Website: macys
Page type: receipt
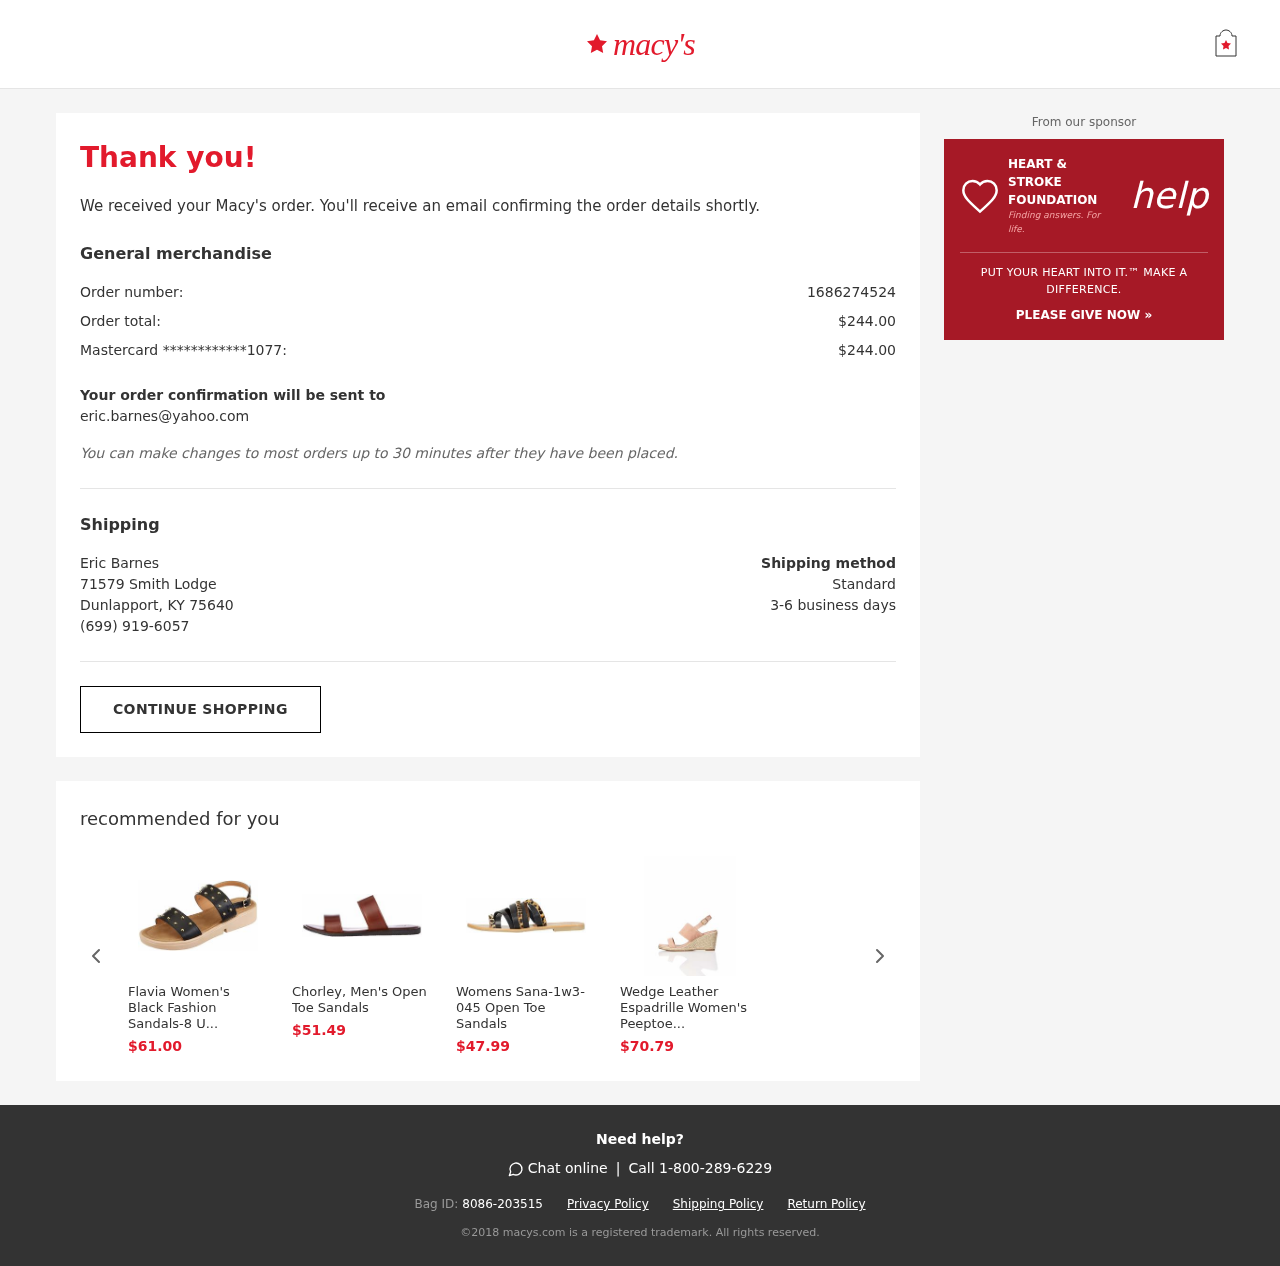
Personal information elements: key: PII_CARD_LAST4
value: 1077
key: PII_CARD_TYPE
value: Mastercard
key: PII_CITY_STATE_ZIP
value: Dunlapport, KY 75640
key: PII_EMAIL
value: eric.barnes@yahoo.com
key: PII_FULLNAME
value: Eric Barnes
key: PII_PHONE
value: (699) 919-6057
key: PII_STREET
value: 71579 Smith Lodge
Product elements: key: PRODUCT1_PRICE
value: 61
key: PRODUCT1_NAME
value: Flavia Women's Black Fashion Sandals-8 U...
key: PRODUCT2_NAME
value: Chorley, Men's Open Toe Sandals
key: PRODUCT2_PRICE
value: $51.49
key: PRODUCT3_NAME
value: Womens Sana-1w3-045 Open Toe Sandals
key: PRODUCT3_PRICE
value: $47.99
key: PRODUCT4_NAME
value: Wedge Leather Espadrille Women's Peeptoe...
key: PRODUCT4_PRICE
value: $70.79
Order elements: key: ORDER_ID
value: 1686274524
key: ORDER_TOTAL
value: $244.00
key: ORDER_CARD_CHARGE
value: $244.00